Field crop: tomato
Growth stage: 1
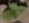
Species: solanum